Question: I'm trying to replicate a behavior found in Evernote's NSStatusBar icon (see image). I have my top left corner - hot corner set to show desktop. This moves all windows away except the evernote menu. How do they accomplish this?
I've tried all of the setLevel options. hideOnDeactive NO.

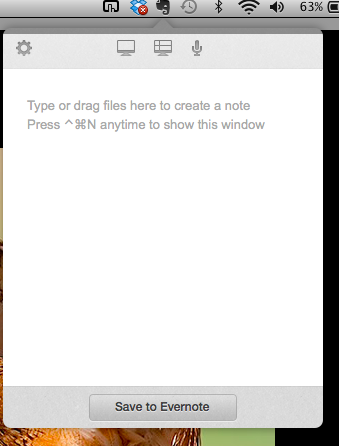
Answer: The answer is a simple one. Check the Expose setting in the Attributes Inspector of your xib file.